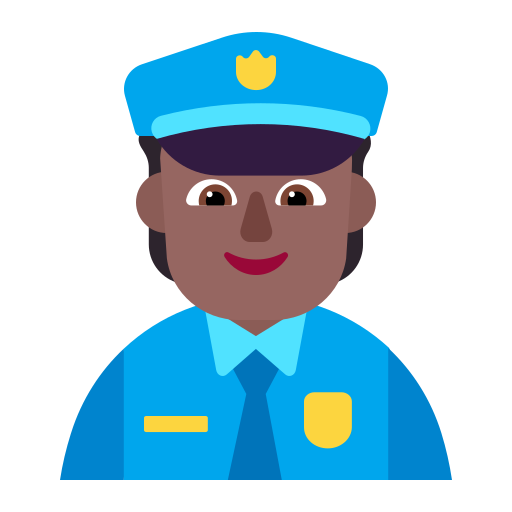
police officer flat  dark